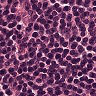
Metastatic tissue present: no